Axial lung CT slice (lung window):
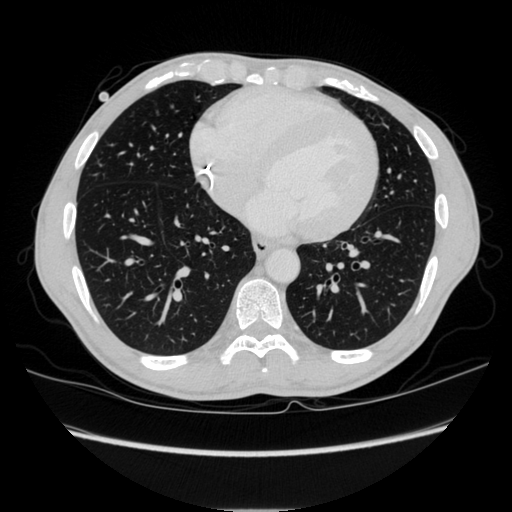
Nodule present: no